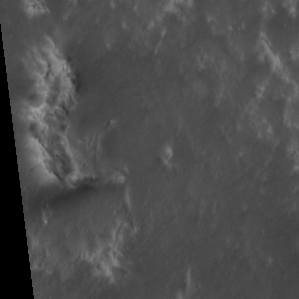
Label: non_frost